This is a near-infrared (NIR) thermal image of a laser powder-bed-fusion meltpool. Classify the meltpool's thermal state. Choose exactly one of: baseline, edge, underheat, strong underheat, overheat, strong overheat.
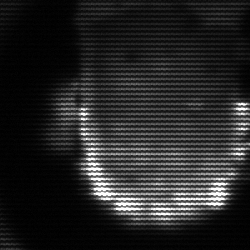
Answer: baseline